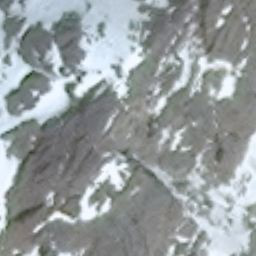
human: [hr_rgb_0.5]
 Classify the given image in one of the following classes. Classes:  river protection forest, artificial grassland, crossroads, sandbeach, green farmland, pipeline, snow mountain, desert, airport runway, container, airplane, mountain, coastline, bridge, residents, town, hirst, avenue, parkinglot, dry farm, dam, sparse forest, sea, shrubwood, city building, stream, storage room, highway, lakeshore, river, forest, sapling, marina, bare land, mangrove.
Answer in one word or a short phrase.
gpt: snow mountain